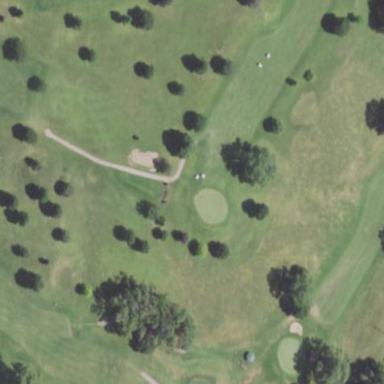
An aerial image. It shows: Golf fairway surrounded by grass.